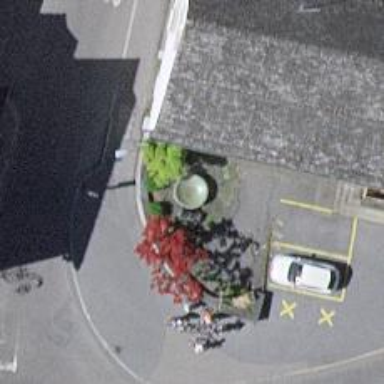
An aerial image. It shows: Fountain.